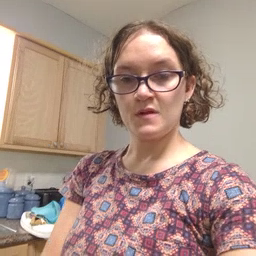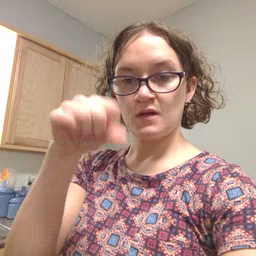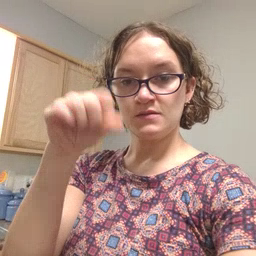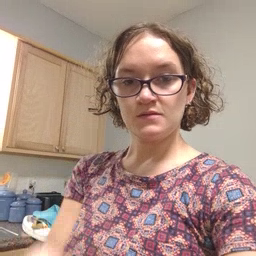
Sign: yes